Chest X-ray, PA view. Patient: 24 years old, sex M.
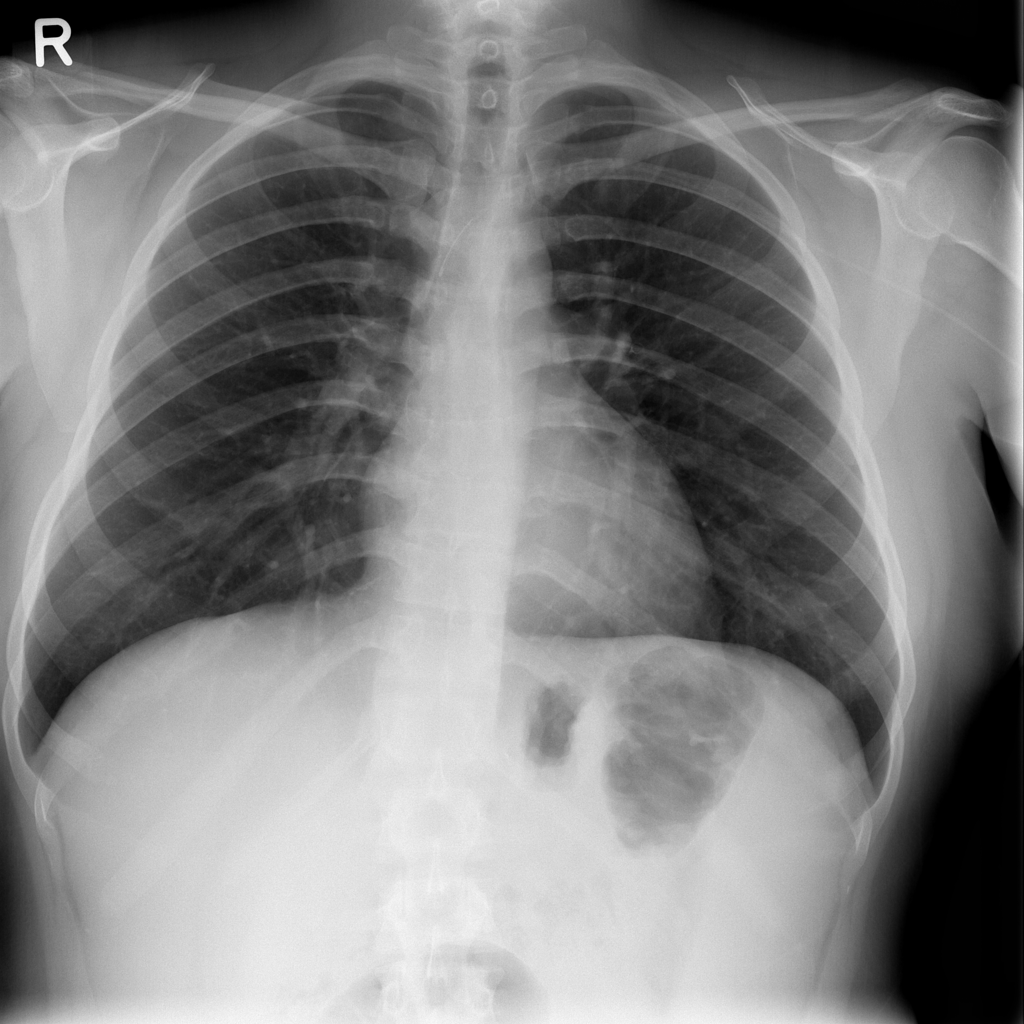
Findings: No Finding